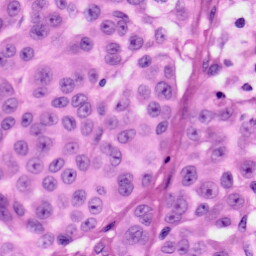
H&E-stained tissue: Skin